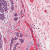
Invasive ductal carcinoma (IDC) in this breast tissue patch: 0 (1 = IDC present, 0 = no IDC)